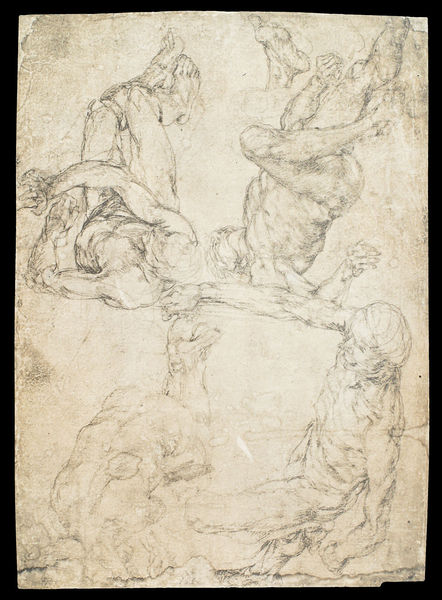
Titel: Vier Nackte
Künstler: Luca Signorelli
Institution: Dresden, Staatliche Kunstsammlungen
Schlagwörter: fuß, mann, nackt, skizze, zeichnung, studie, fleck, sturz